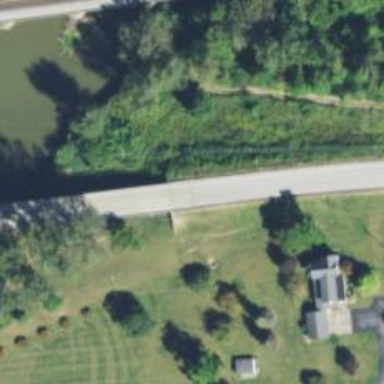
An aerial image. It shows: Tertiary road passing over bridge.